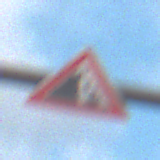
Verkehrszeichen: SteinschlagLinks
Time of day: SunriseSunset
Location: Outdoor (Nature)
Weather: PartlyCloudy
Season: NotSpecified
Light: Natural